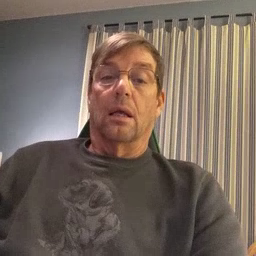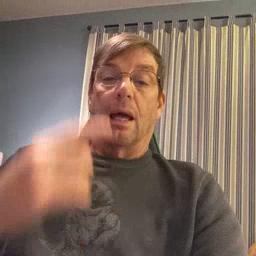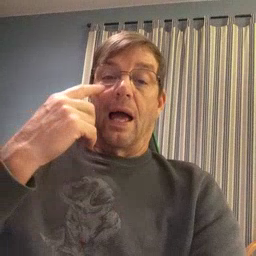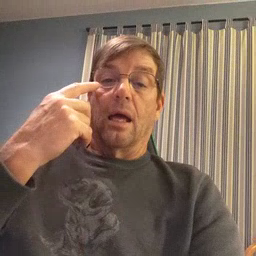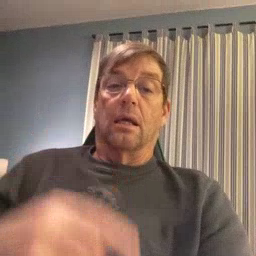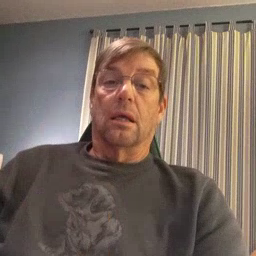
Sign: eye